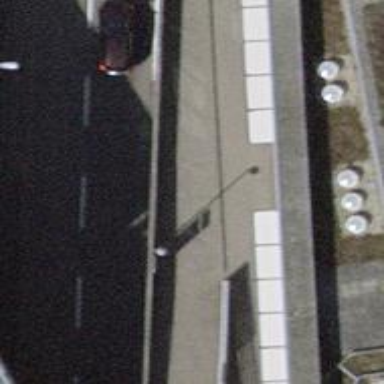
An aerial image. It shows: Entrance with barrier.